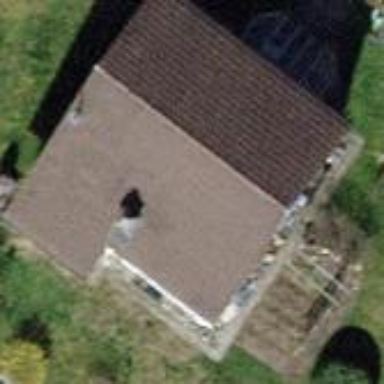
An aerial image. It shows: Gabled roofed house.